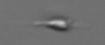
Label: Calciopappus